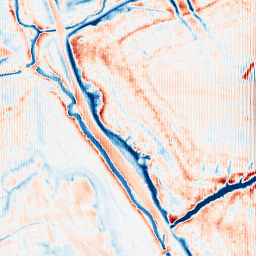
Category: edge_preserving
Decomposition family: anisotropic_diffusion
Decomposition parameters: iterations: 50
kappa: 100
gamma: 0.2
Upsampling method: fft_zeropad
Upsampling parameters: scale: 4
Upsampling scale: 4